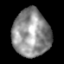
Tissue: lung
Cell type: Epithelial cells
Senescence score: 0.2381
Nuclear area (px): 1726
Mean DAPI intensity: 142.71